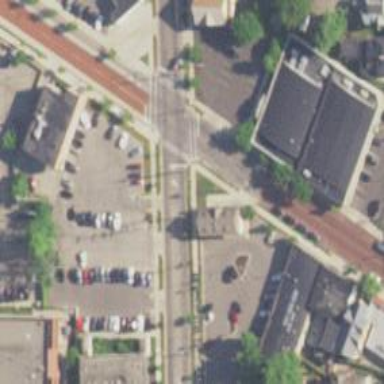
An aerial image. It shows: Marked crossing with zebra markings.